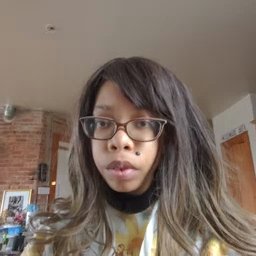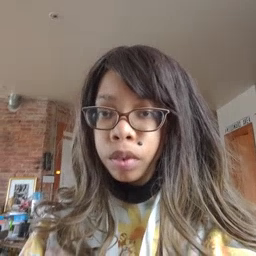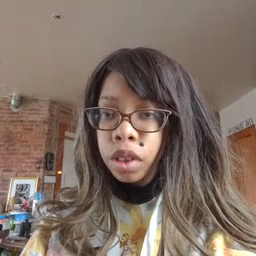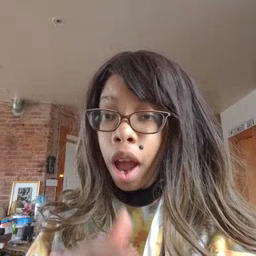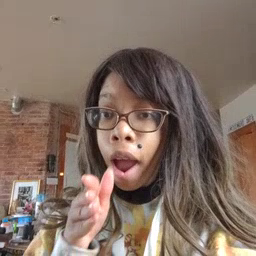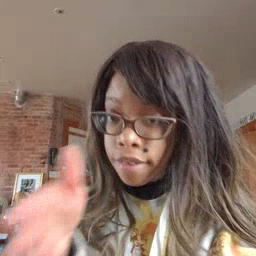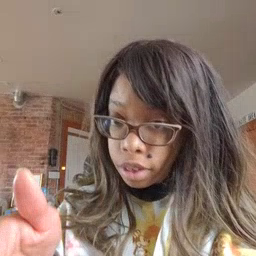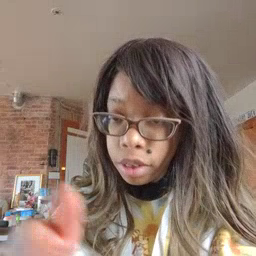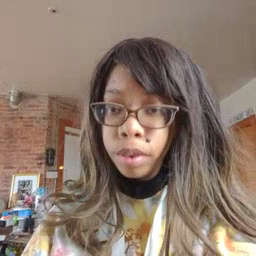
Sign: after